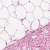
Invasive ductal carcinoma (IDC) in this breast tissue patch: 0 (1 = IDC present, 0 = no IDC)